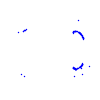
Particle: proton